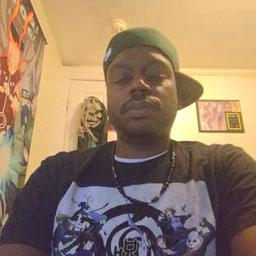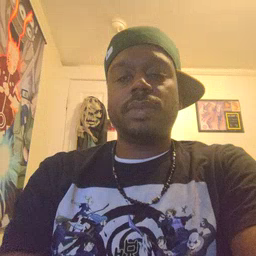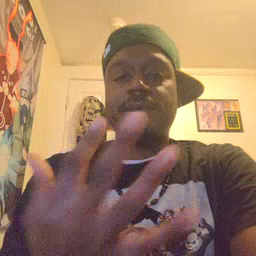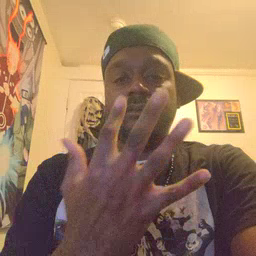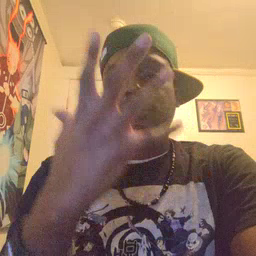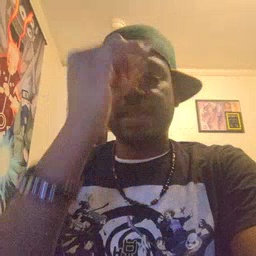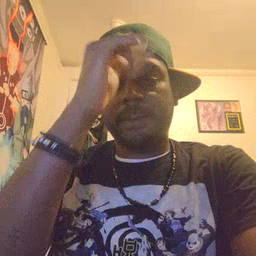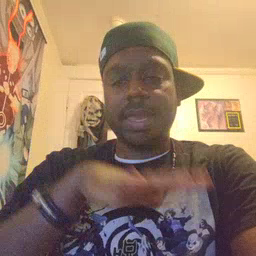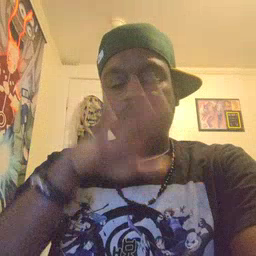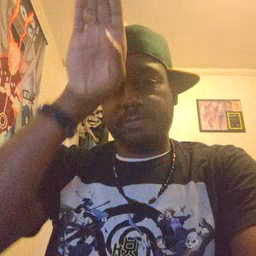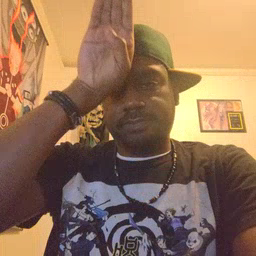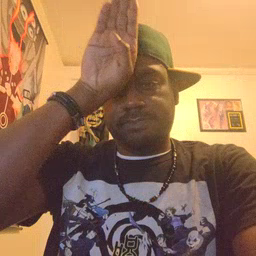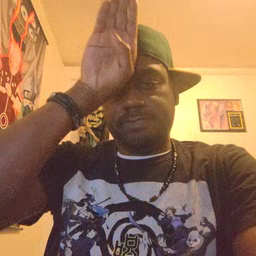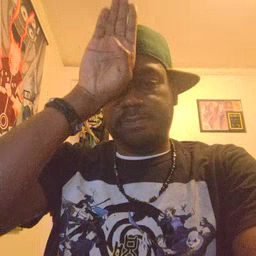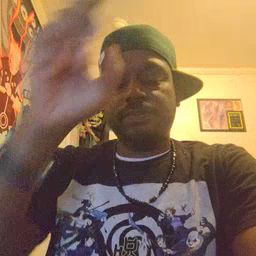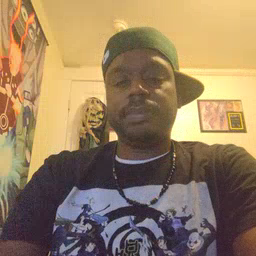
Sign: fireman